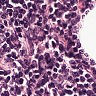
Metastatic tissue present: no